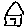
Label: house